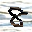
Label: 8